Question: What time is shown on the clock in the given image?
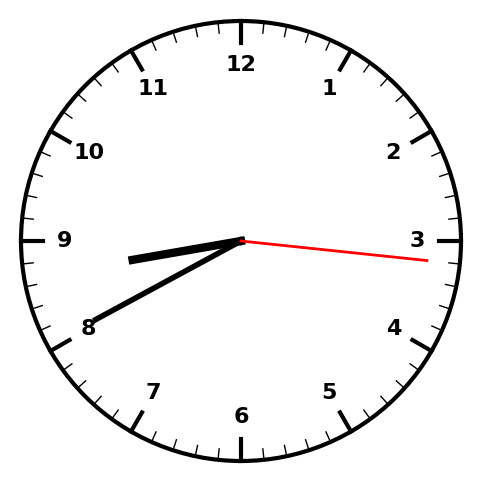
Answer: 08:40:16